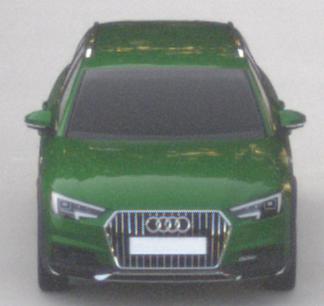
Make: Audi
Model: A4 Allroad 45 TFSI
Detailed model: A4 (B9) allroad
Model produced from: 2019/02
Model produced until: 2019/05
Doors: 5
Color: green
Road condition: dry road
Daytime: sunrise or sunset
Contrast: low contrast